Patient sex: F
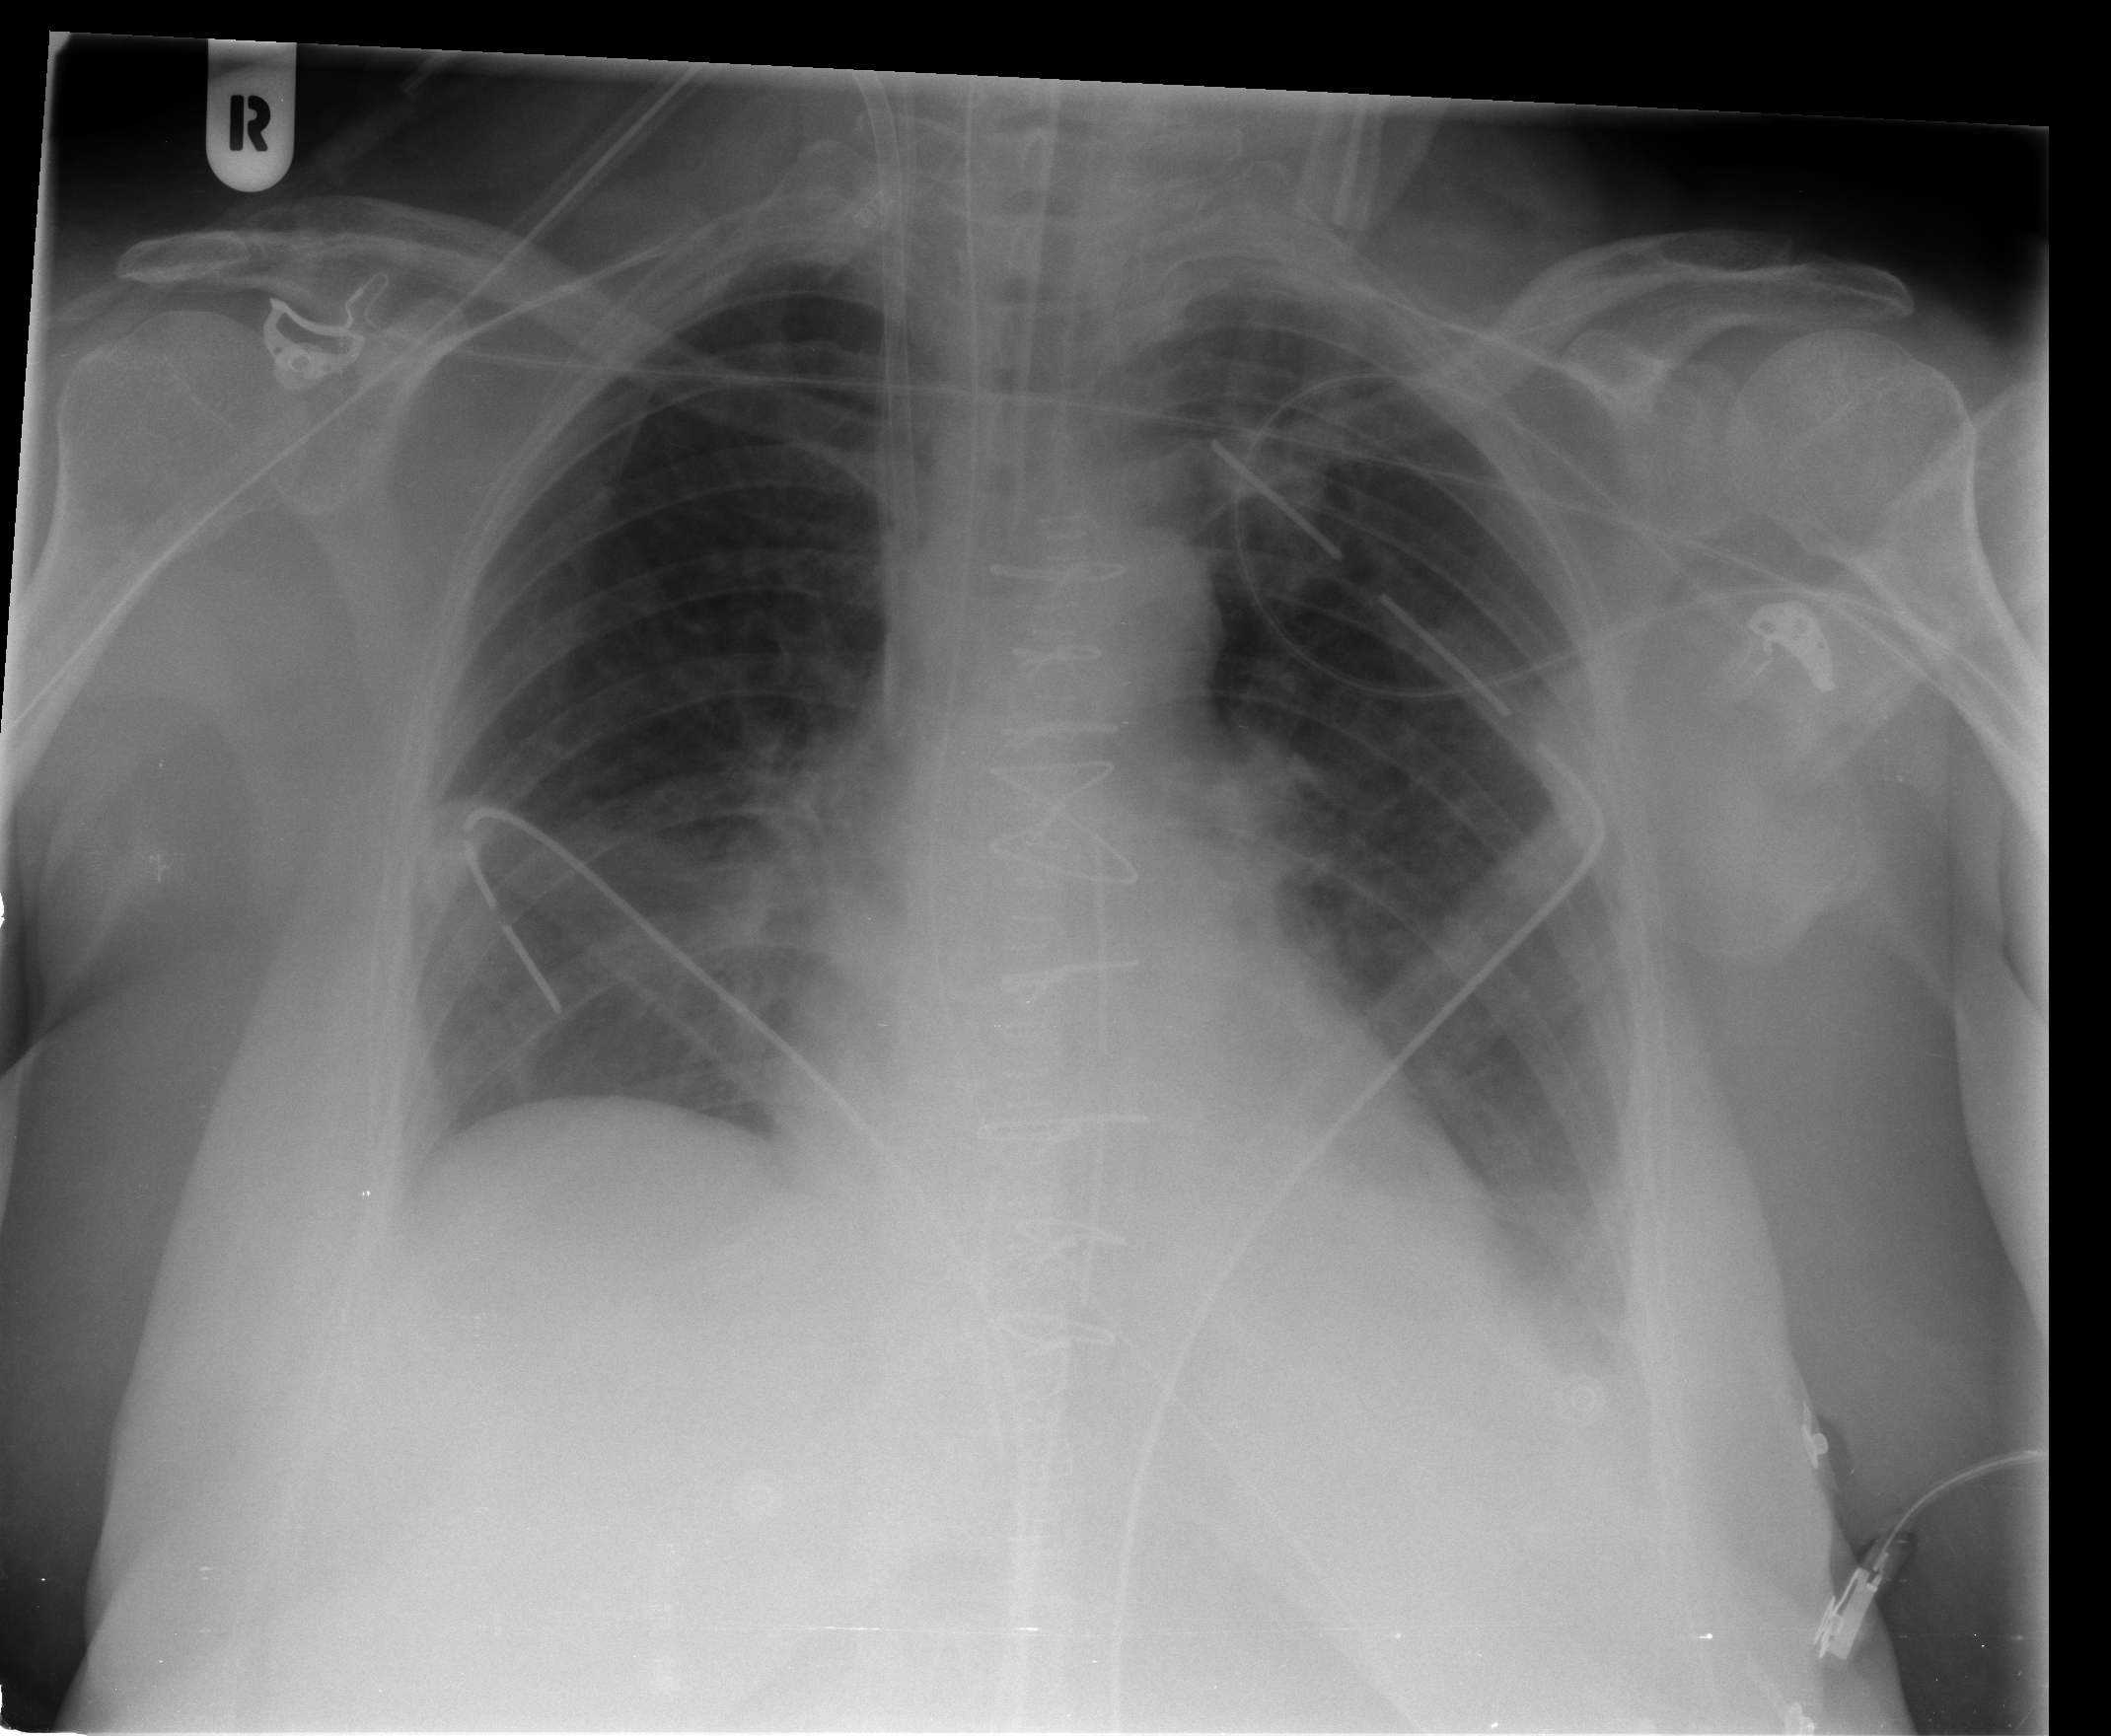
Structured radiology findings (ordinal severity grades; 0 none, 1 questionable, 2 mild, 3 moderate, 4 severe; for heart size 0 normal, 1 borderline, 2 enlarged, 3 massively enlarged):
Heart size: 0
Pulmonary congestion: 0
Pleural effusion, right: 0
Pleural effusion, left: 2
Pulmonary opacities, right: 0
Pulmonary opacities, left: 0
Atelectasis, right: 0
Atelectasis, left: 0